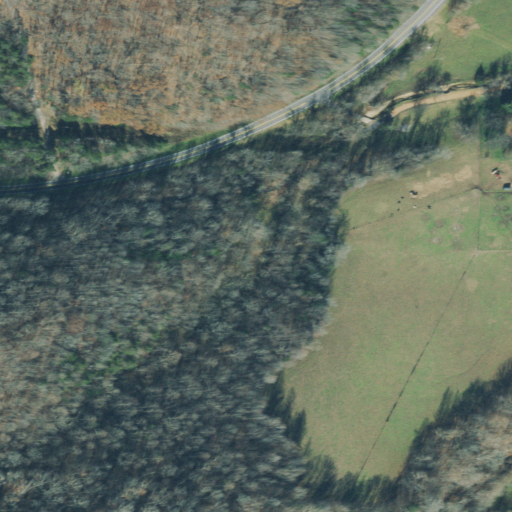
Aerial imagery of valley in Tennessee named Buzzard Roost Hollow containing deciduous forest, pasture, open development, grassland, mixed forest, and medium intensity development